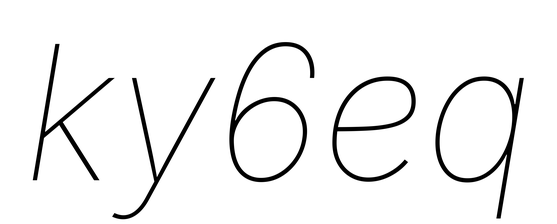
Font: Inter-Italic_Thin_Italic